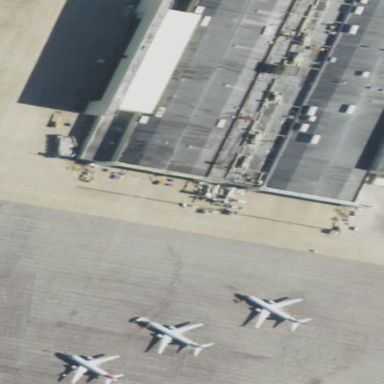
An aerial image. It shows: Apron at the airport.